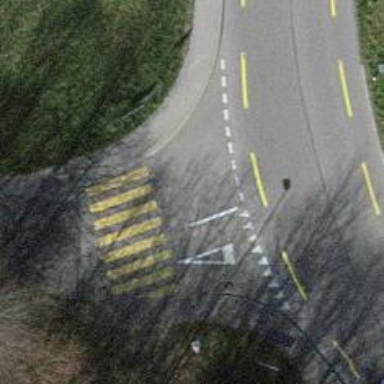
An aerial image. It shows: Zebra crossing for pedestrians.